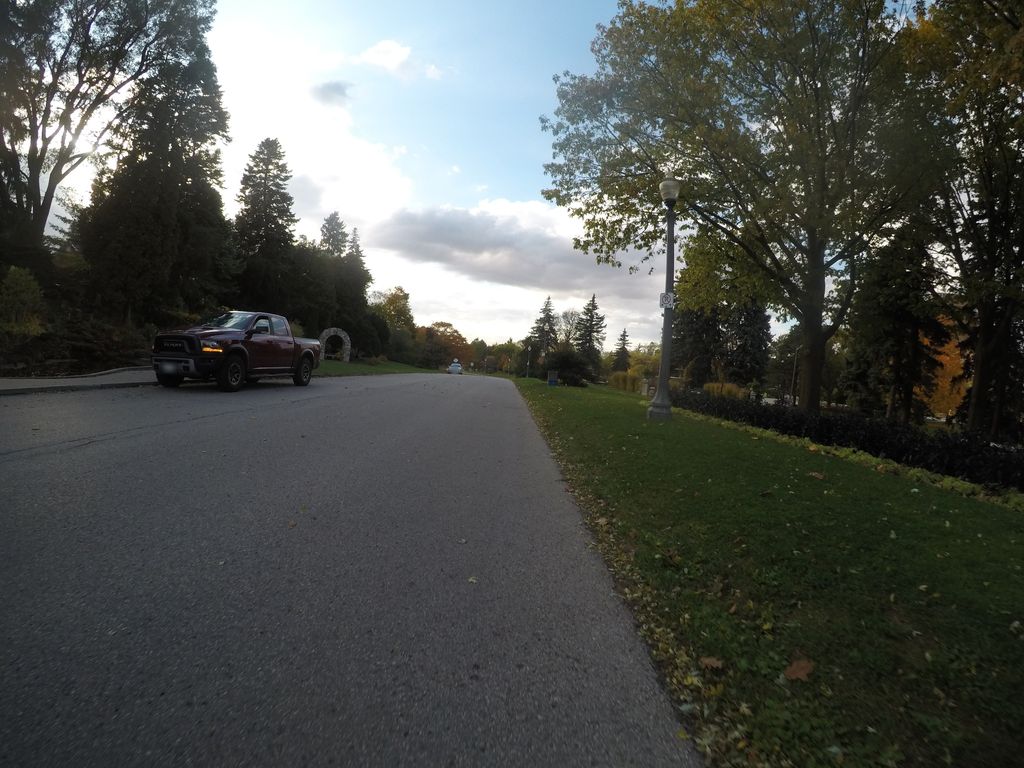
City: kitchener-waterloo